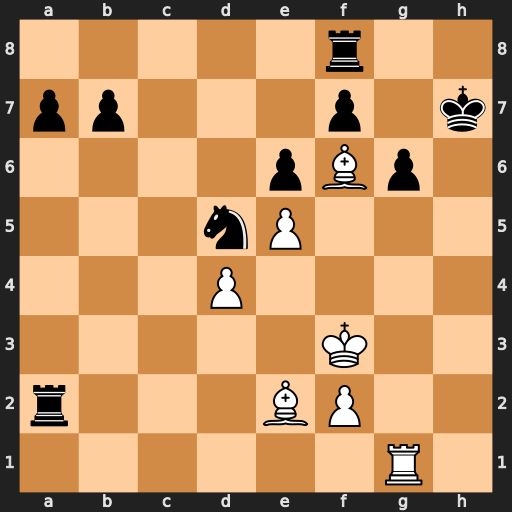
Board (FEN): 5r2/pp3p1k/4pBp1/3nP3/3P4/5K2/r3BP2/6R1
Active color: w
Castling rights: -
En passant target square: -
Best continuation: Rh1+ Kg8 Rh8#